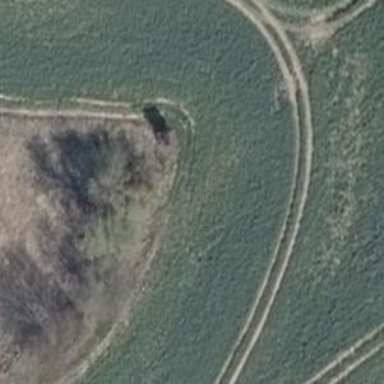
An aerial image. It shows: Hunting stand.